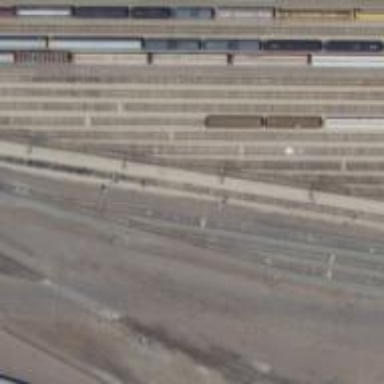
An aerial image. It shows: Railway yard in service.